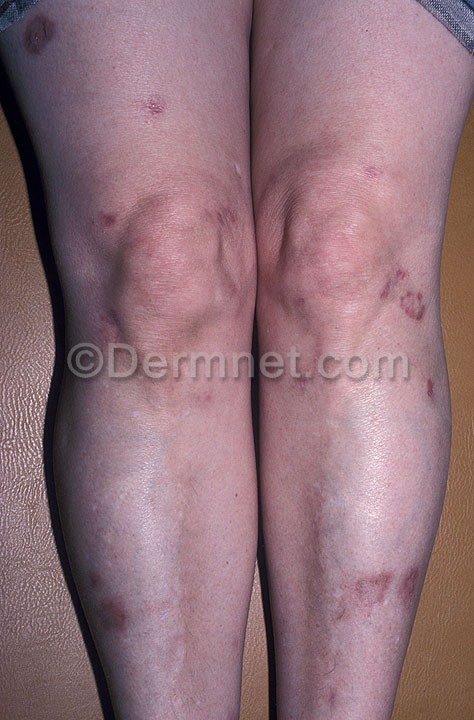
Disease: Systemic Disease